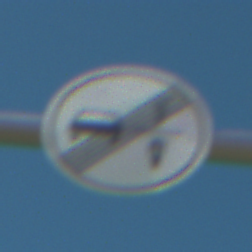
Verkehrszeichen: EndeVerbotUeberholenEinspurigeFahrzeuge
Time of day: Midday
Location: Outdoor (Special)
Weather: PartlyCloudy
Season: NotSpecified
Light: Natural